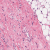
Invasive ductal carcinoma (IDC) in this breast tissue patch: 1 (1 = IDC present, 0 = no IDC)